Question: I have been having a small problem that I can't by-pass it, I keep trying to change the way I get the file, but I end up having the same problem
<URL>

My idea is that I have an '.xml' file that I download and that has a list of files to download and install.
I get the '.xml' file fine, extract it and start download files... the 1st goes very well, the 2nd sometimes get timeout ... ... after the timeout error, it does continue and install that file, but it will freeze the entire app while hanging into timeout exception.
the code idea is that I need to know where are we in downloading the file, so I used this <URL>.
I also found out that 'WebClient' and 'WebRequest' have a <URL> when dealt in a multithread environment.
> What's the best pattern to, in a window form, download files (several files) and output the percentage while downloading?
So I can do something about this, and I'm getting out of ideas ...
<URL> was also related to this issue.
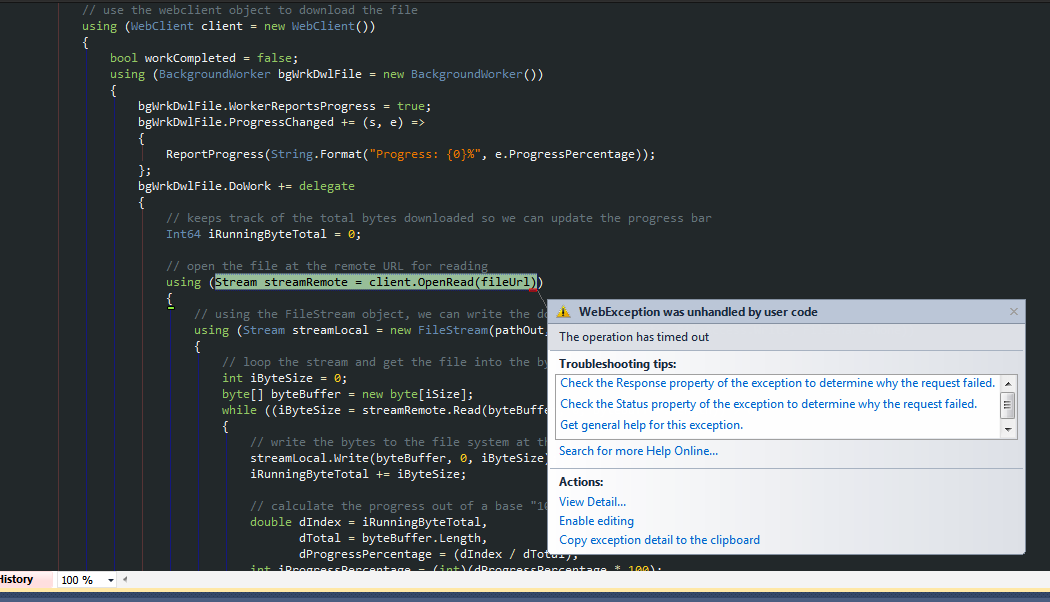
Answer: What about using something like <URL>. It provides feedback and it's all wrapped in a developer friendly API.